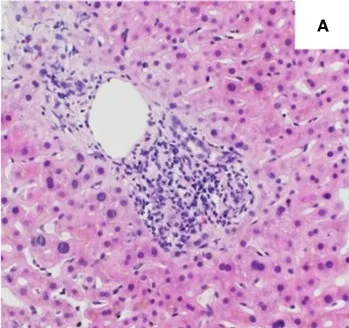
Histology of the the first . (A) Low power view of hepatic biopsy showing a portal lymphocytic infiltrate [Hematoxylin and eosin (HE), 10x.
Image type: pathology (h&e)